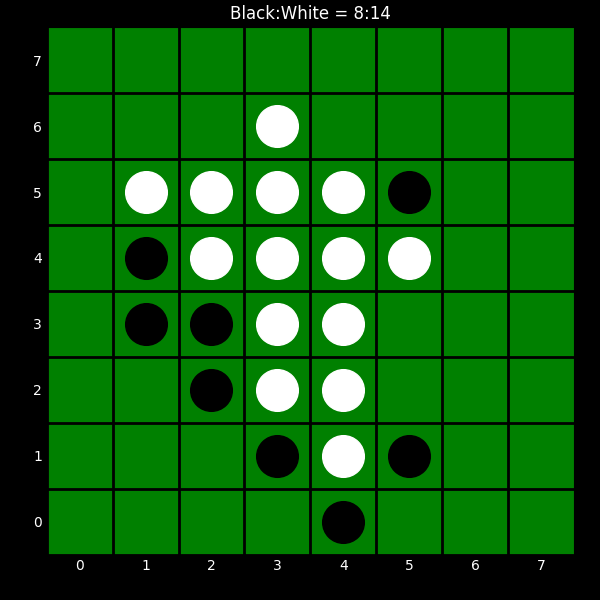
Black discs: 8
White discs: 14